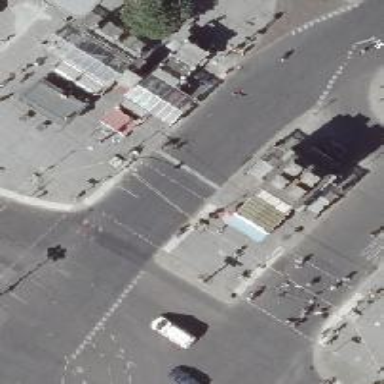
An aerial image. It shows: Road with traffic signals.